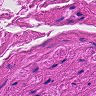
Metastatic tissue present: no